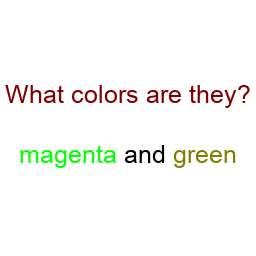
Color: lime, olive
Color name shown: magenta, green
Background color: white
Question text color: maroon